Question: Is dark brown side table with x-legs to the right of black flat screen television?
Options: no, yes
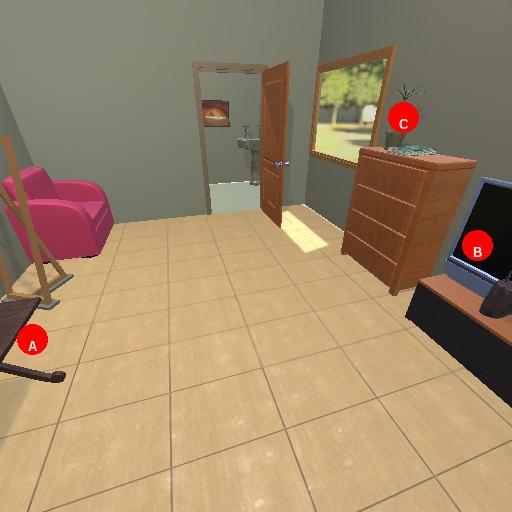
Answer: no